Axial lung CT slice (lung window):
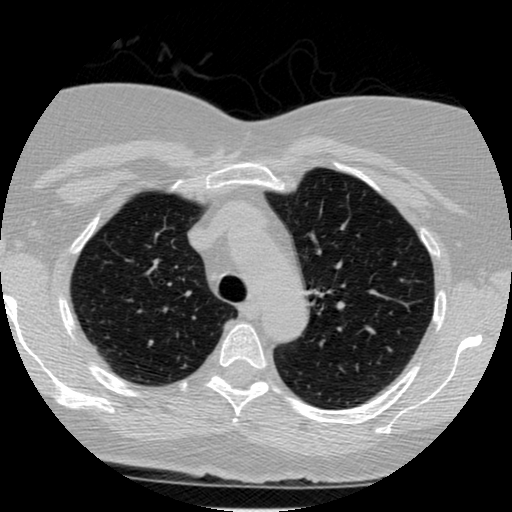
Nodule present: no